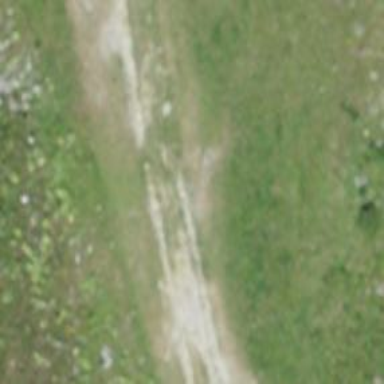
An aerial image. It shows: Downhill track.